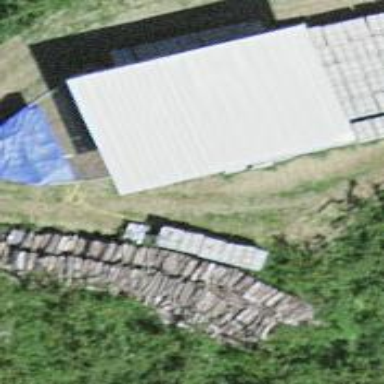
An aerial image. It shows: Shed.